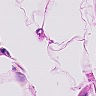
Metastatic tissue present: no